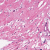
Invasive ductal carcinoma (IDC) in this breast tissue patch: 0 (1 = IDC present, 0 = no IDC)